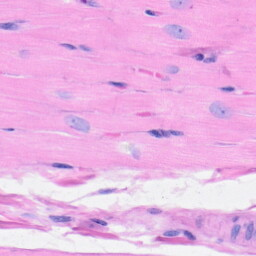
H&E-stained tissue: Heart